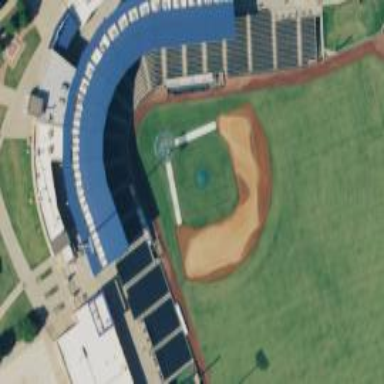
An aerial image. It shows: Baseball stadium for sports and leisure activities.